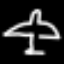
Label: airplane